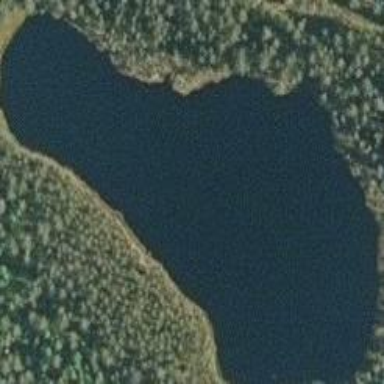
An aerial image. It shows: Natural landscape featuring water.